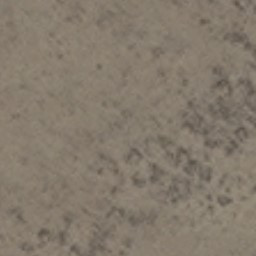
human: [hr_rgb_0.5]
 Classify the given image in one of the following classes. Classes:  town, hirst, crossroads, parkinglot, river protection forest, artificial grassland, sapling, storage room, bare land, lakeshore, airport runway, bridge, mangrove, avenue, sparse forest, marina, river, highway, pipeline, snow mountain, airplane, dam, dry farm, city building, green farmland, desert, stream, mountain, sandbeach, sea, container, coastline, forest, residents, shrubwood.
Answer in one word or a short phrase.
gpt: bare land